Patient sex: F
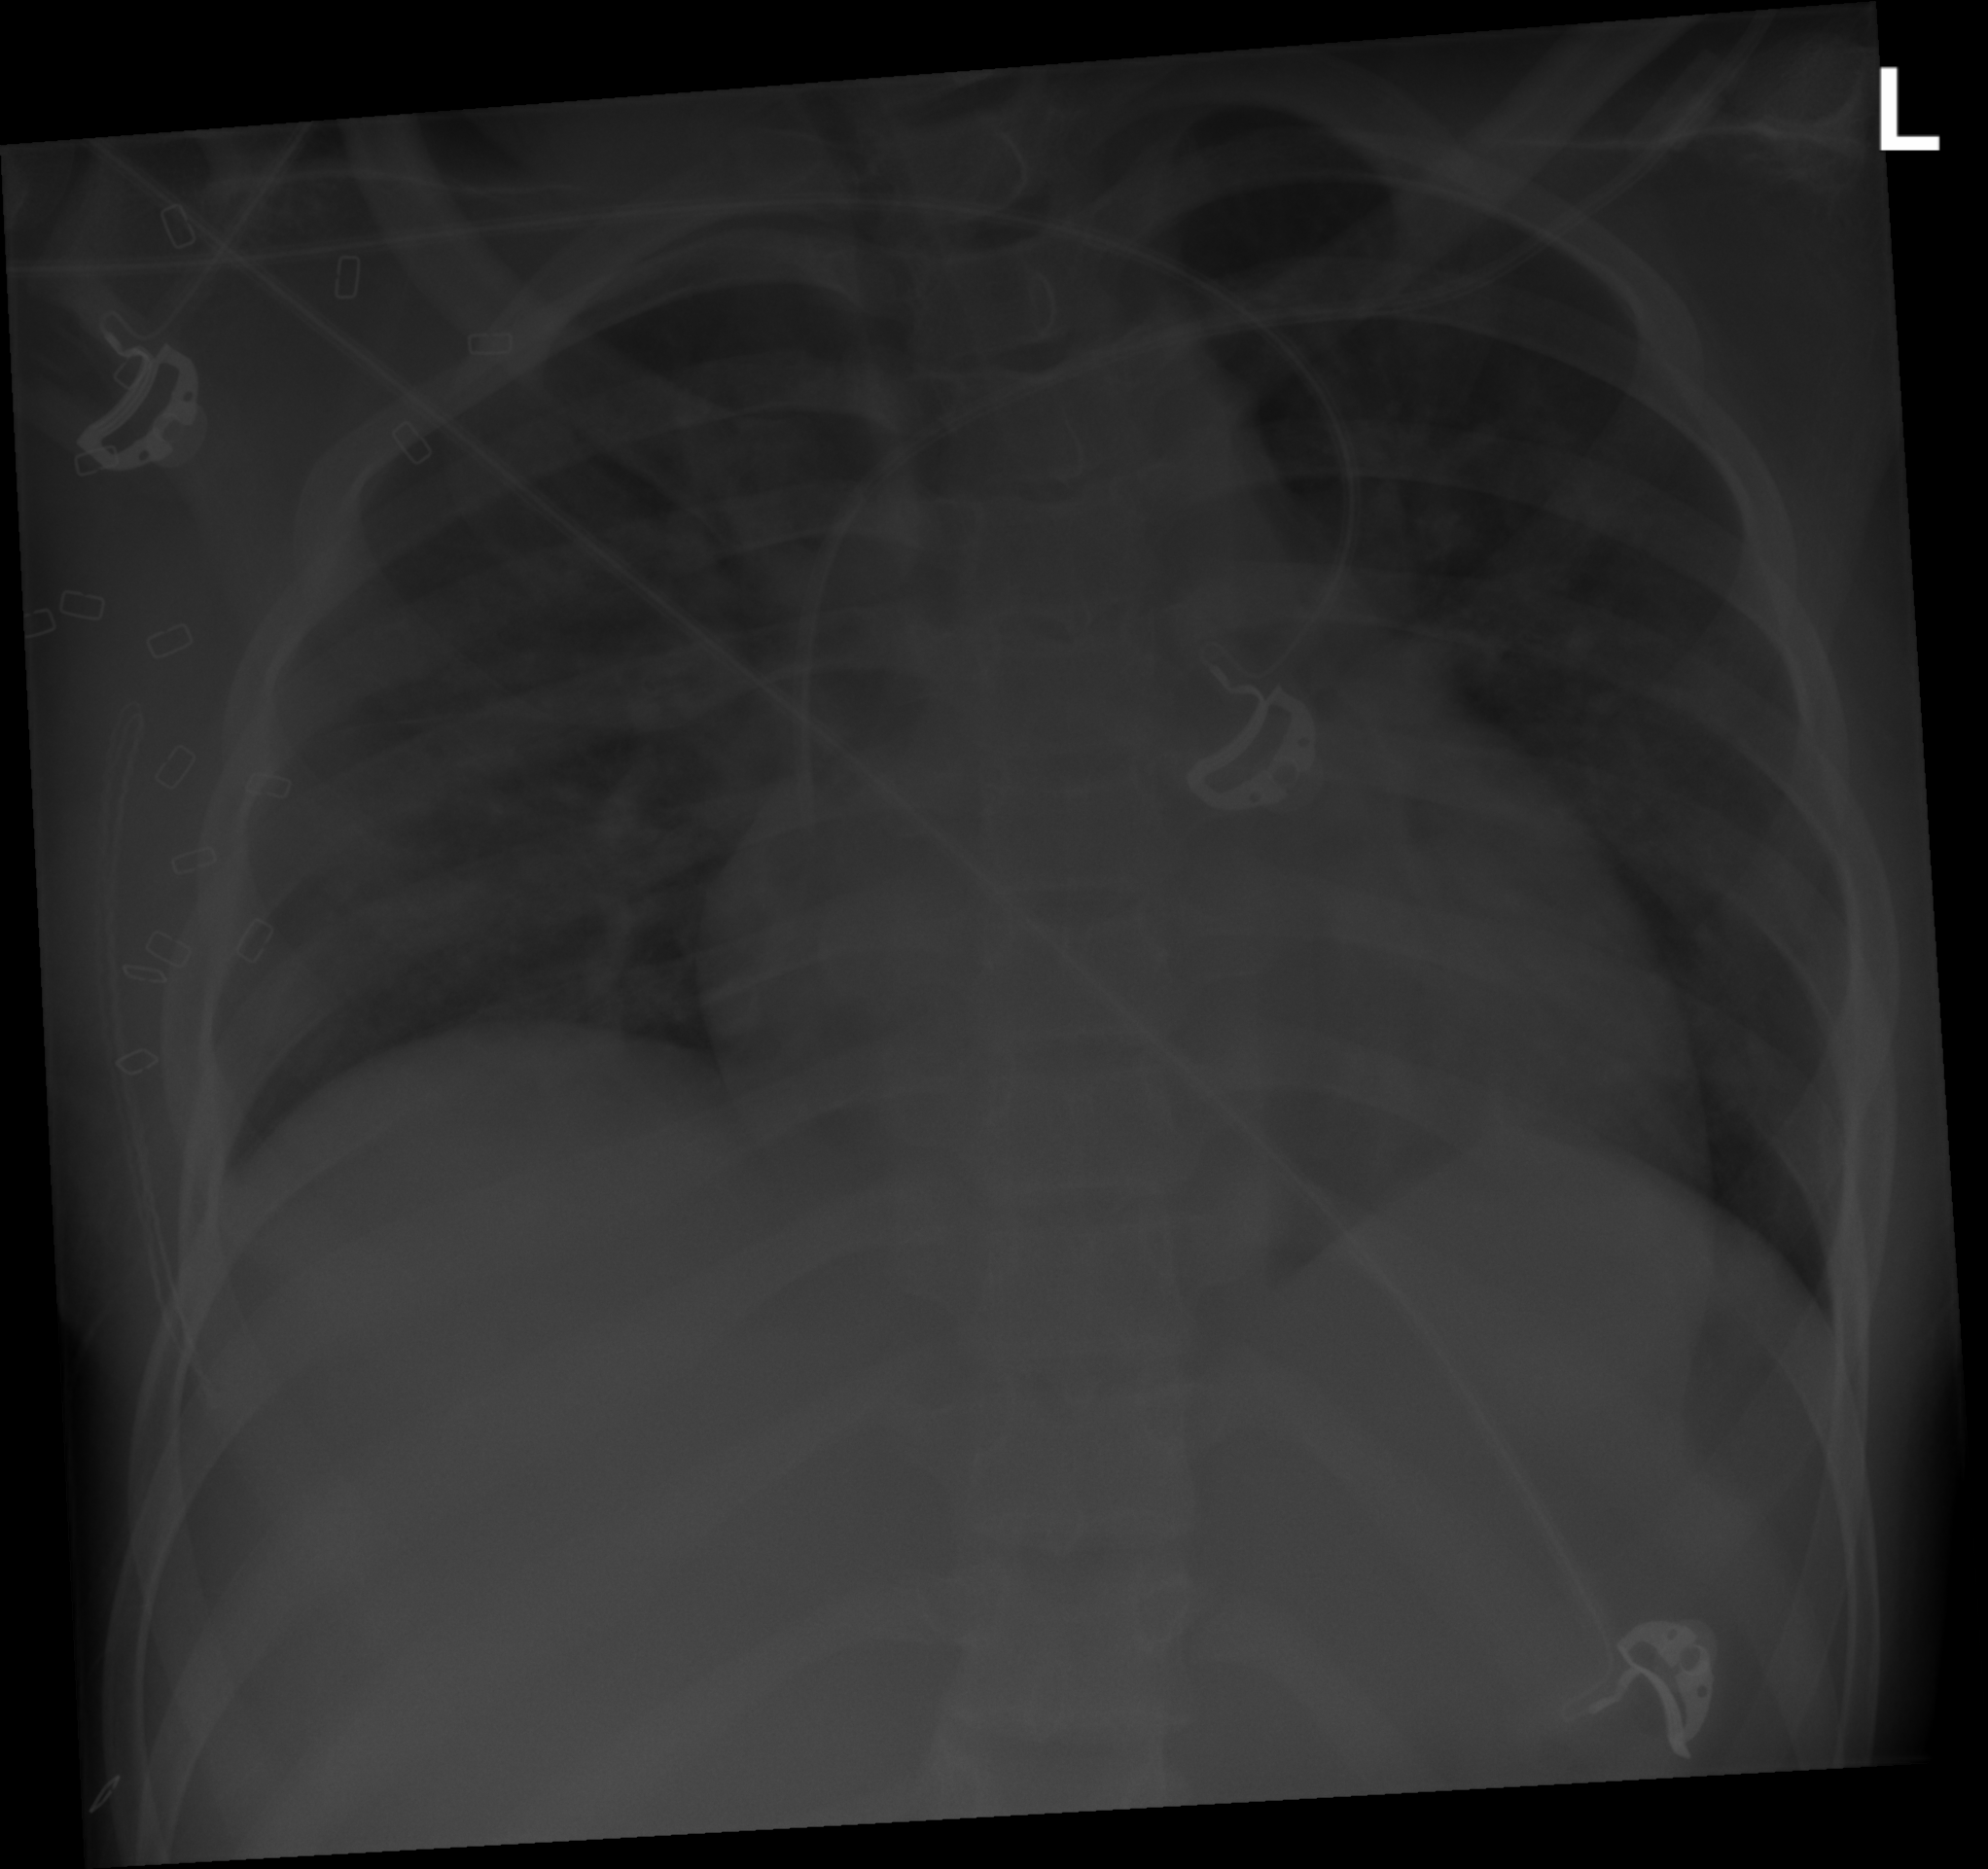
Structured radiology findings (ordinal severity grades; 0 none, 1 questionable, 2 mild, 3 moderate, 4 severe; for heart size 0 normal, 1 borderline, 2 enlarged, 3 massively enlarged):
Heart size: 1
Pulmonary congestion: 0
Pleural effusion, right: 0
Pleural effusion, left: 0
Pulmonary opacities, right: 2
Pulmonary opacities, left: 1
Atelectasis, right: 2
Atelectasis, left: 2